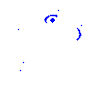
Particle: kaon